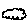
Label: cloud